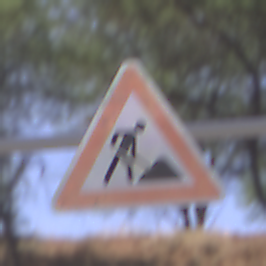
Verkehrszeichen: Arbeitsstelle
Umgebung: Outdoor, RoadRail
Tageszeit: Midday
Wetter: Clear
Licht: Natural
Jahreszeit: NotSpecified
Kontrast: HighContrast